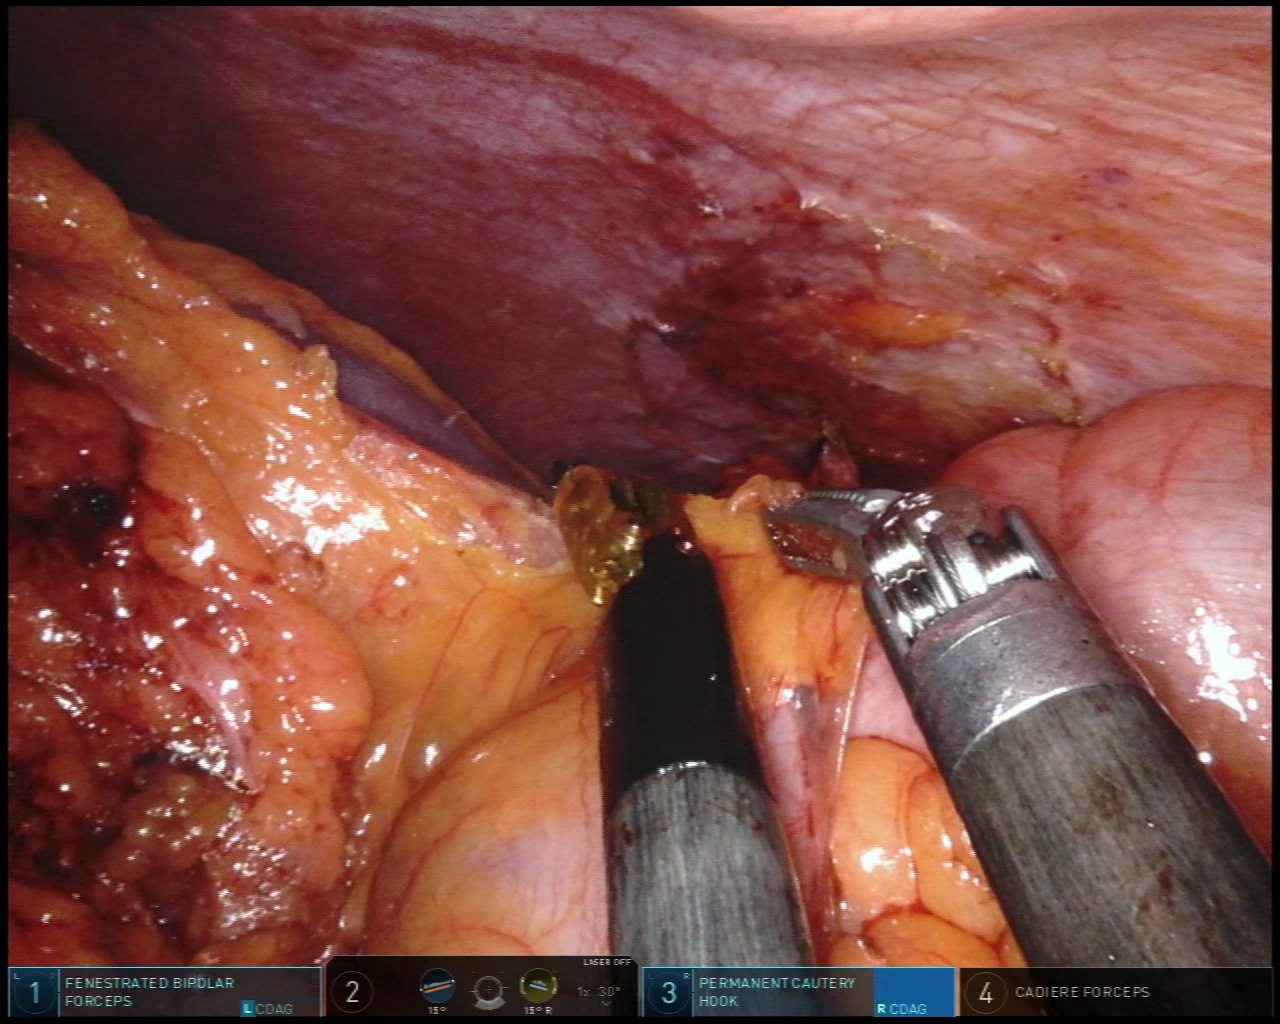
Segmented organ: spleen
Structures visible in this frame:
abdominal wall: yes
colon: yes
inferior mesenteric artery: no
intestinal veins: no
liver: no
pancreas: no
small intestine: no
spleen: yes
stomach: no
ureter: no
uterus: no
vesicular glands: no